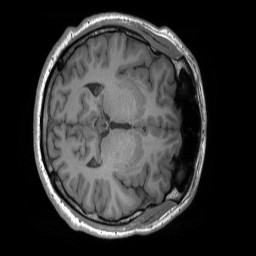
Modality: T1w
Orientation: axial
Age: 31
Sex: male